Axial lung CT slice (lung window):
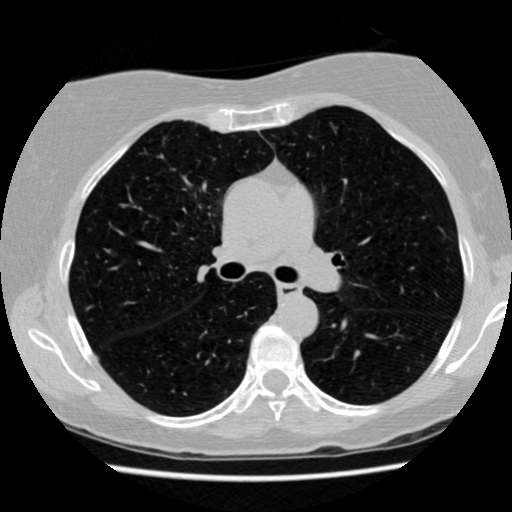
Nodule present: no